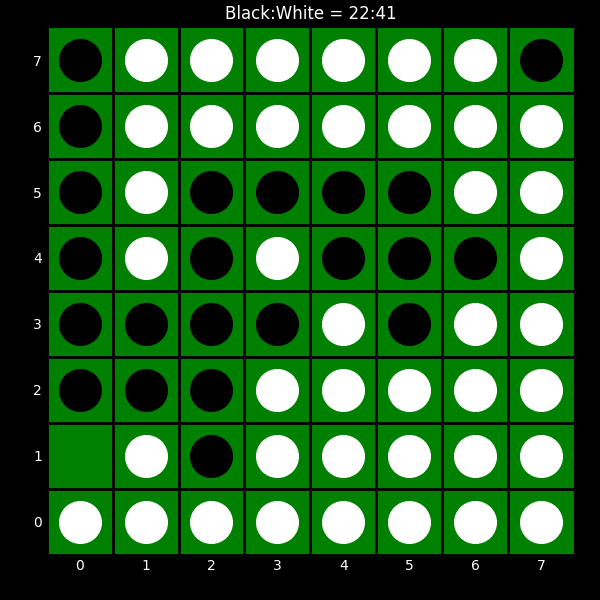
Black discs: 22
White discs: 41